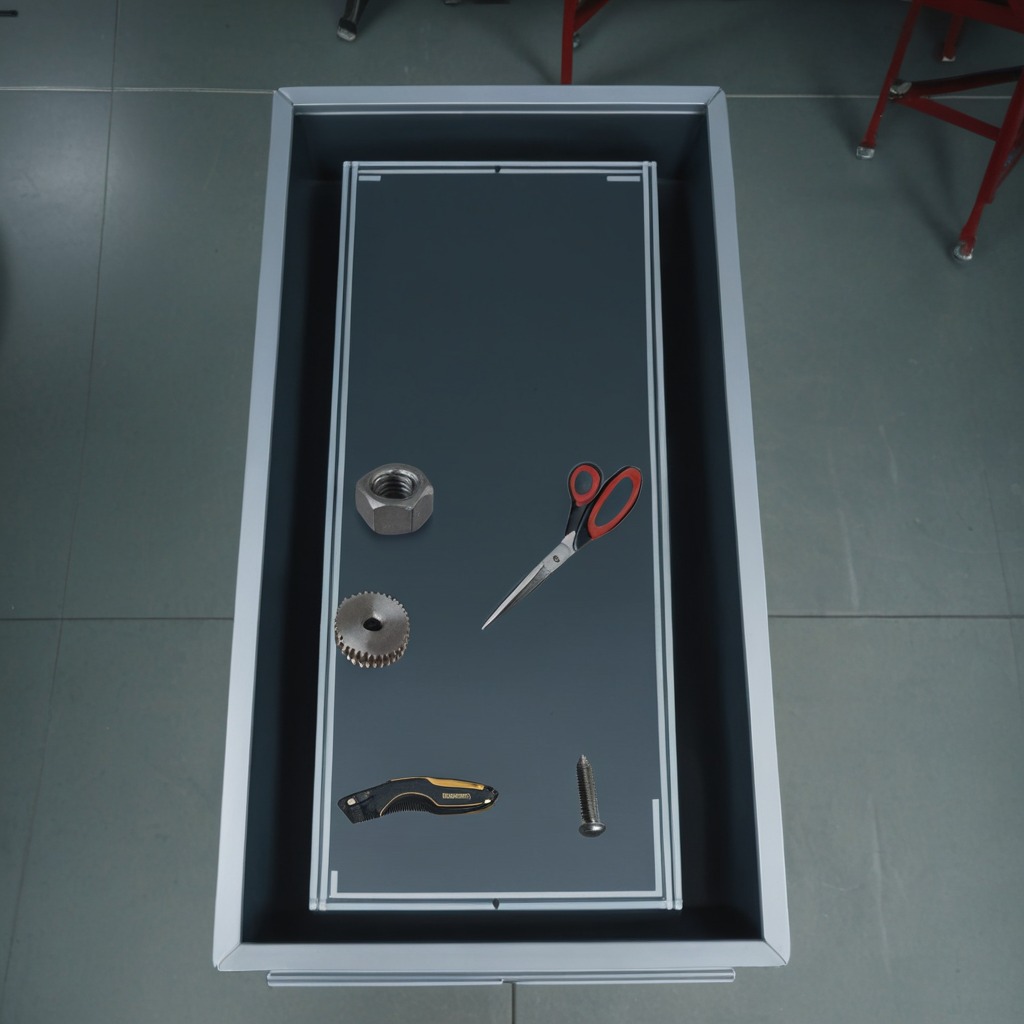
A steel gear with teeth, a utility knife, a metal machine screw, a metal nut, and a pair of scissors are lying on the toolbox surface.